Question: I have this data set from 1980 to 2004 for each month (part of it given below)but I don't know how to read it from CSV and convert it to a matrix which has this form: data[lat,lon,time] in which time starts from 1 to(2004-1980)*12

...
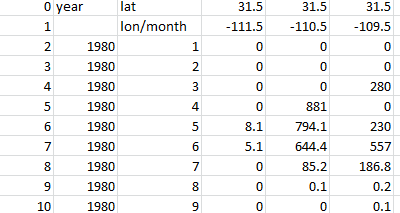
Answer: The data are already there in an '.rda' data file, so reading it in is easy. Starting with a clean workspace, do the following:
'''
load("fedfire8004.rda")
ls() ## What objects were read in?
# [1] "fedfire8004"
str(fedfire8004) ## What does that object look like?
# List of 10
# $ lon : num [1:24] -124 -124 -122 -122 -120 ...
# $ lat : num [1:18] 31.5 32.5 33.5 34.5 35.5 36.5 37.5 38.5 39.5 40.5 ...
# $ x : num [1:25] -125 -124 -123 -122 -121 -120 -119 -118 -117 -116 ...
# $ y : num [1:19] 31 32 33 34 35 36 37 38 39 40 ...
# $ year : int [1:300] <PHONE> <PHONE> <PHONE> <PHONE> <PHONE> ...
# $ month: int [1:300] 1 2 3 4 5 6 7 8 9 10 ...
# $ acres: num [1:24, 1:18, 1:300] NA NA NA NA NA NA NA NA NA NA ...
# ..- attr(*, "dimnames")=List of 3
# .. ..$ lon : chr [1:24] "-124.5" "-123.5" "-122.5" "-121.5" ...
# .. ..$ lat : chr [1:18] "31.5" "32.5" "33.5" "34.5" ...
# .. ..$ month: chr [1:300] "1980.1" "1980.2" "1980.3" "1980.4" ...
# $ fires: num [1:24, 1:18, 1:300] NA NA NA NA NA NA NA NA NA NA ...
# ..- attr(*, "dimnames")=List of 3
# .. ..$ lon : chr [1:24] "-124.5" "-123.5" "-122.5" "-121.5" ...
# .. ..$ lat : chr [1:18] "31.5" "32.5" "33.5" "34.5" ...
# .. ..$ month: chr [1:300] "1980.1" "1980.2" "1980.3" "1980.4" ...
# $ meta : chr "USFS, NPS, BLM, BIA total fires and acres on 1 degree monthly grid <PHONE>"
# $ cite : chr "Westerling, A.L., T.J. Brown, A. Gershunov, D.R. Cayan and M.D. Dettinger, 2003: Climate and Wildfire in the Western United Sta"| __truncated__
'''
As you can see, the core data seems to be the 'acres' and the 'fires' list items. It might be more convenient to reshape those into a 'long' dataset. The most direct way to do this is probably 'melt' from the "reshape2" package.
'''
library(reshape2)
Acres <- melt(fedfire8004$acres)
Fires <- melt(fedfire8004$fires)
'''
Let's view the first few and last few rows of each of these new objects.
'''
head(Acres)
# lon lat month value
# 1 -124.5 31.5 1980.1 NA
# 2 -123.5 31.5 1980.1 NA
# 3 -122.5 31.5 1980.1 NA
# 4 -121.5 31.5 1980.1 NA
# 5 -120.5 31.5 1980.1 NA
# 6 -119.5 31.5 1980.1 NA
tail(Acres)
# lon lat month value
# 129595 -106.5 48.5 2004.12 0
# 129596 -105.5 48.5 2004.12 0
# 129597 -104.5 48.5 2004.12 71
# 129598 -103.5 48.5 2004.12 NA
# 129599 -102.5 48.5 2004.12 NA
# 129600 -101.5 48.5 2004.12 NA
head(Fires)
# lon lat month value
# 1 -124.5 31.5 1980.1 NA
# 2 -123.5 31.5 1980.1 NA
# 3 -122.5 31.5 1980.1 NA
# 4 -121.5 31.5 1980.1 NA
# 5 -120.5 31.5 1980.1 NA
# 6 -119.5 31.5 1980.1 NA
tail(Fires)
# lon lat month value
# 129595 -106.5 48.5 2004.12 0
# 129596 -105.5 48.5 2004.12 0
# 129597 -104.5 48.5 2004.12 2
# 129598 -103.5 48.5 2004.12 NA
# 129599 -102.5 48.5 2004.12 NA
# 129600 -101.5 48.5 2004.12 NA
'''